Field crop: maize
Growth stage: 1
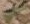
Species: atriplex